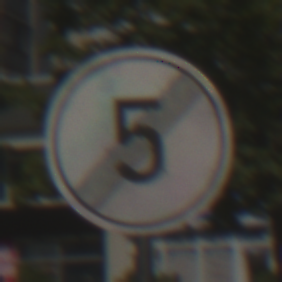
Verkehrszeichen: EndeGeschwindigkeit5
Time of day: Midday
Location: Outdoor (Urban)
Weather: Clear
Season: NotSpecified
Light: Natural